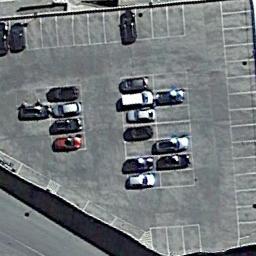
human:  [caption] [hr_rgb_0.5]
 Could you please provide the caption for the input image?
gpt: The parking lot has some parked cars but lots of parking spaces are still empty .

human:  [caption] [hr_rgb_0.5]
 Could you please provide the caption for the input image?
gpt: Many cars are in the parking lot .

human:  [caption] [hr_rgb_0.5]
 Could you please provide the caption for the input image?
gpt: There are some cars on the parking lot .

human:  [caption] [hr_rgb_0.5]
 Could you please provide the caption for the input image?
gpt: There is a white building by the parking lot .

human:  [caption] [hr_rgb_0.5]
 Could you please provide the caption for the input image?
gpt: There are several cars on the parking lot .